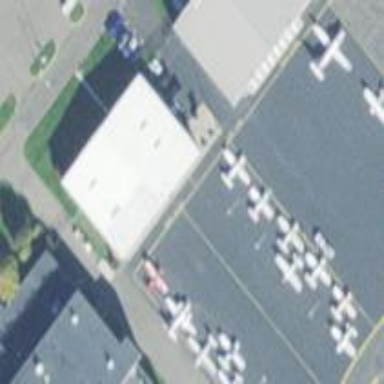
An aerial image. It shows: Hangar.